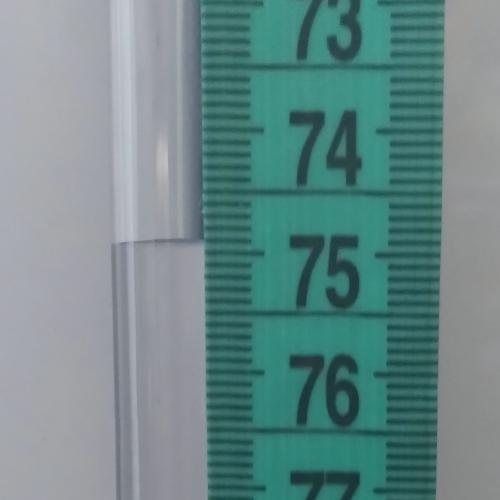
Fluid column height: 74.9 cm